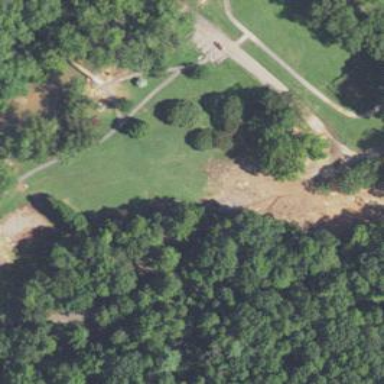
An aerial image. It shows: Disc golf course on leisure land.